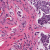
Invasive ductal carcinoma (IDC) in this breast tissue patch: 0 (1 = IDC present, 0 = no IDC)